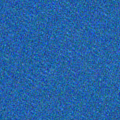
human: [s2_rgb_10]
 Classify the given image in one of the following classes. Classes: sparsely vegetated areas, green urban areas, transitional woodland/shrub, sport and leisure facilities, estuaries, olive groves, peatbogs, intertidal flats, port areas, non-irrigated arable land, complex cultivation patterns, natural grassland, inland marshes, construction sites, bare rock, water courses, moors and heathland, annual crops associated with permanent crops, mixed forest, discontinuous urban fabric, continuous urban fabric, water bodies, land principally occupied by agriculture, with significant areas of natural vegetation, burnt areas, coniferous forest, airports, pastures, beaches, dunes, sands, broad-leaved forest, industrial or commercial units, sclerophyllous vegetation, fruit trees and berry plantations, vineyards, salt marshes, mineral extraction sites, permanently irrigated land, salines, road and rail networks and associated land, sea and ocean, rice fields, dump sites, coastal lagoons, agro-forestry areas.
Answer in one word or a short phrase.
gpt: sea and ocean